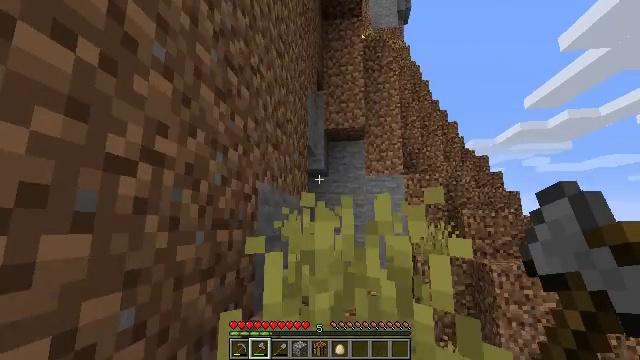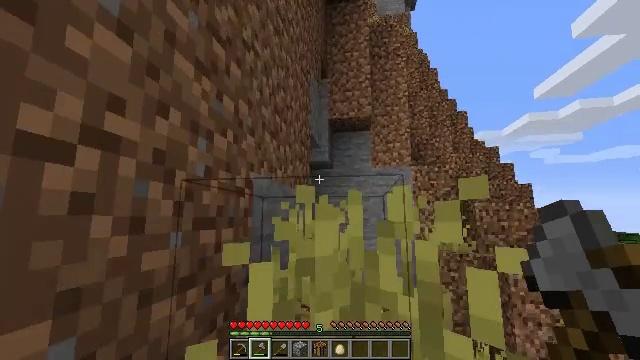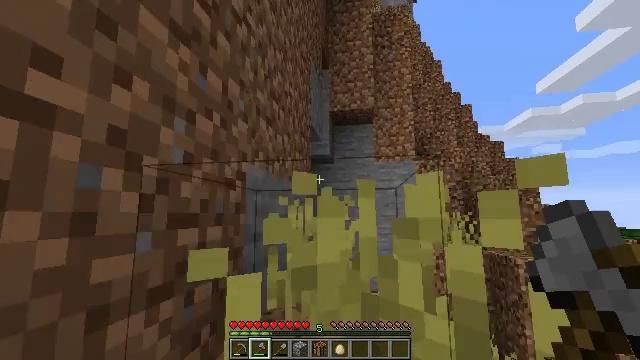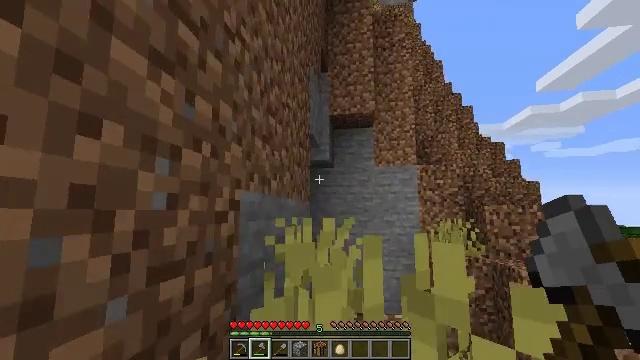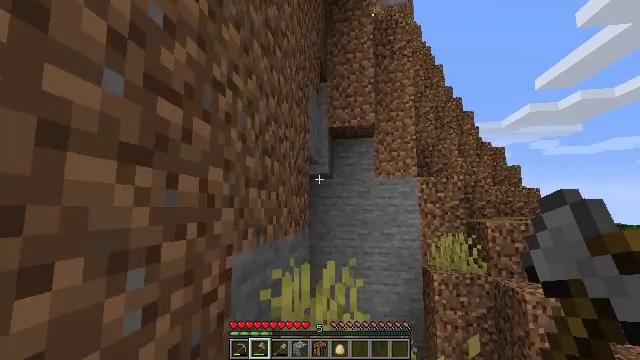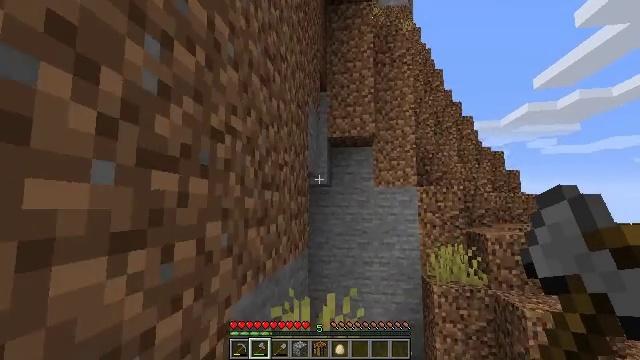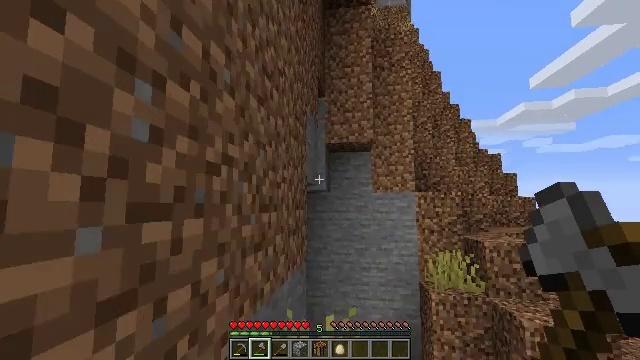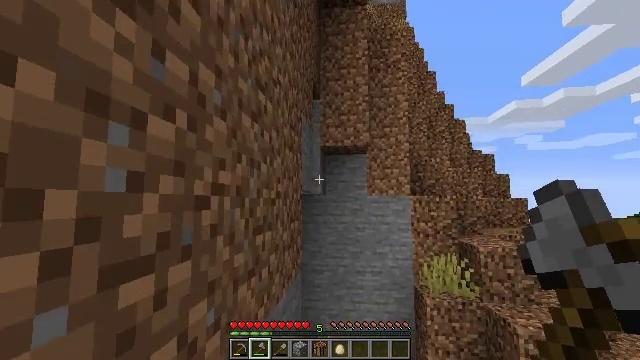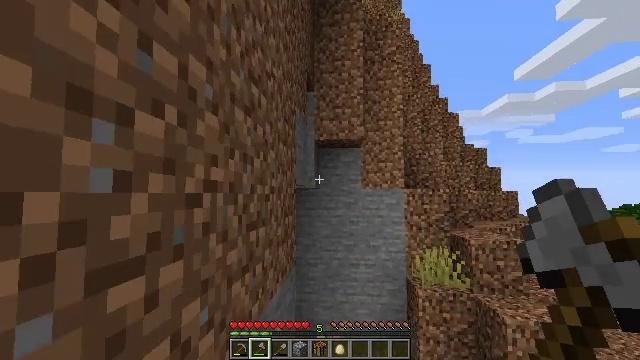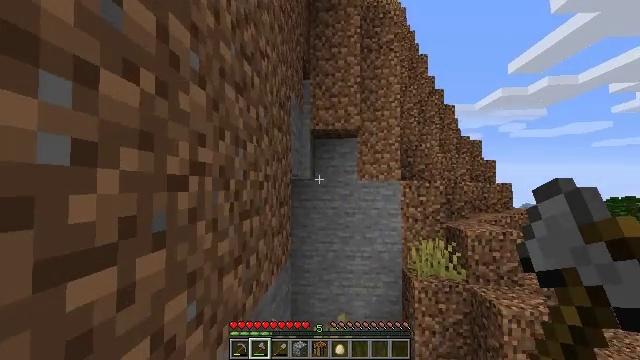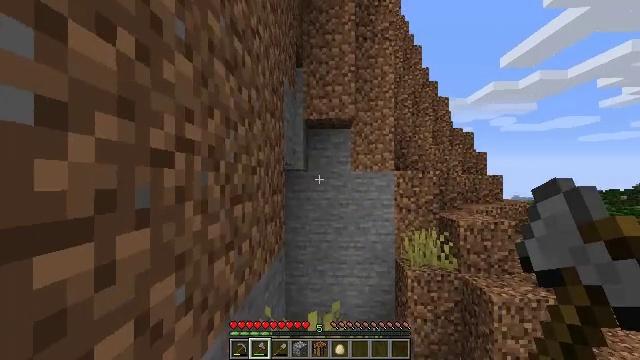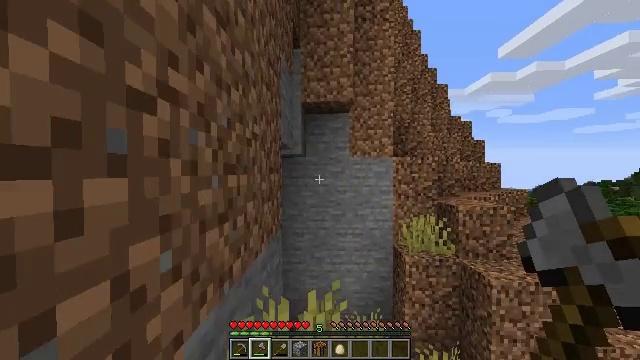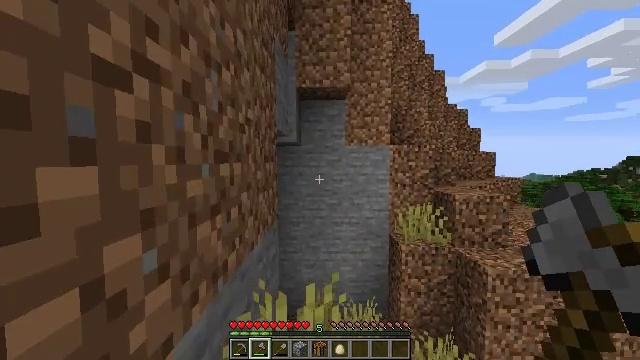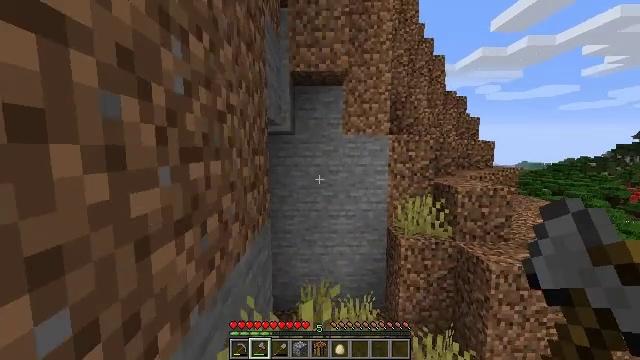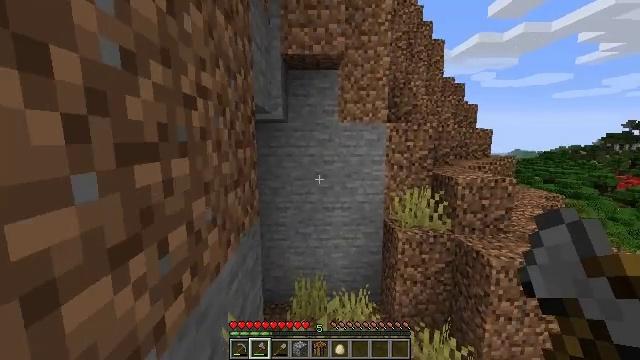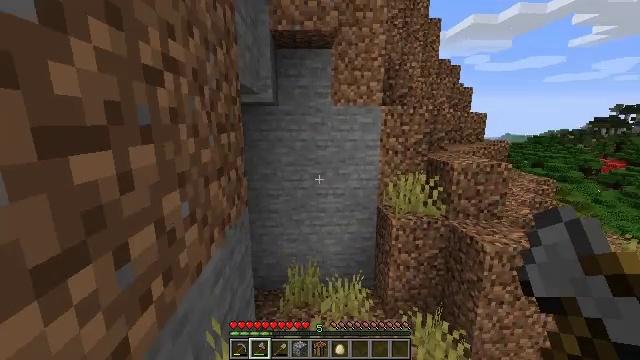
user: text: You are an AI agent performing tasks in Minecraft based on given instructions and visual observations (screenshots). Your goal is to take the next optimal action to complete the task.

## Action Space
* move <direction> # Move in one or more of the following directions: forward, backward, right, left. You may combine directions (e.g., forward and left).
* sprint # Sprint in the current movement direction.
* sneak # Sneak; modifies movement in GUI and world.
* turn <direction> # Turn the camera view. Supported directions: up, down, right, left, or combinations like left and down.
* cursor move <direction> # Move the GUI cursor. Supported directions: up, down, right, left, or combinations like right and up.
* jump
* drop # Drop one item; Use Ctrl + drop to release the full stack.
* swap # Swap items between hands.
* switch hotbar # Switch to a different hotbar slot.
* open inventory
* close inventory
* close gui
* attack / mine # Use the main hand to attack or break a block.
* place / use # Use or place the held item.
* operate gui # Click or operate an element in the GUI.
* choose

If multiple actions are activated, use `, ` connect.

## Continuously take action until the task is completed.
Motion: motion action
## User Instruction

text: Attack the ground to gather coarse dirt.
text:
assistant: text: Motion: move forward, turn left and down
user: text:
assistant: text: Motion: move forward
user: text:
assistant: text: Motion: move forward, jump
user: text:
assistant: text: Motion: move forward, jump
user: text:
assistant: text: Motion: move forward, jump
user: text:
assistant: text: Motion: move forward, jump
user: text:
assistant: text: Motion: move forward, turn right
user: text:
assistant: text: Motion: move forward, turn right and down
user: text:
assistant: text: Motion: move forward, turn right and down
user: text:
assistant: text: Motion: move forward, turn right and down
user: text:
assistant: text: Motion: move forward, turn down
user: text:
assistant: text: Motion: move forward, turn right and down
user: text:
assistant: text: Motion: move forward, turn right and down
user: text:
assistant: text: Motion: move forward, turn right and down
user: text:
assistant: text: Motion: turn right and down
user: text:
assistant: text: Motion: turn right and down
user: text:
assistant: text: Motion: turn right and down
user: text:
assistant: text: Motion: turn down
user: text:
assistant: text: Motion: turn down
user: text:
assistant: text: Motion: turn down
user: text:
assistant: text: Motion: turn down
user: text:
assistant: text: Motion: move forward
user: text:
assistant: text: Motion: move forward
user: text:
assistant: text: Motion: move forward
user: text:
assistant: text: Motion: move forward
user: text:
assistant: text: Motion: move forward
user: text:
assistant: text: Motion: move forward
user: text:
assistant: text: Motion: turn up
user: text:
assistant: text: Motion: turn left and up
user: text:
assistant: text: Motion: turn up